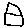
Label: house